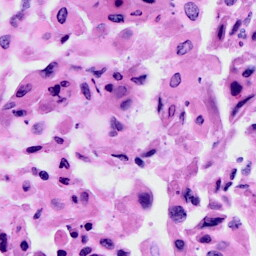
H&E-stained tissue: Cervix